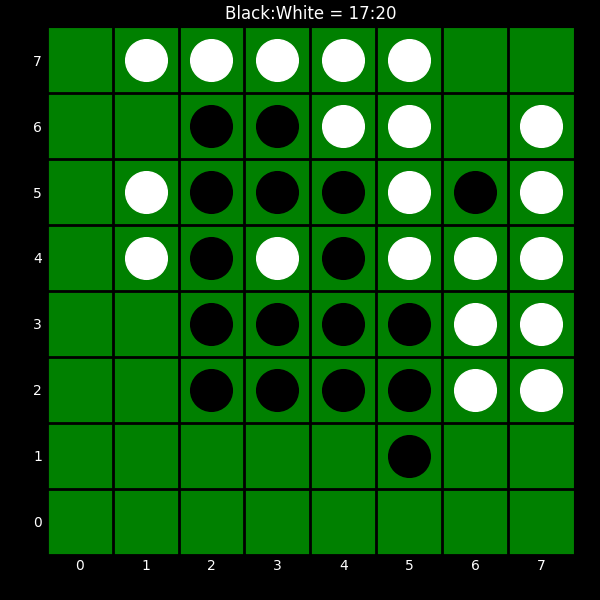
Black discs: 17
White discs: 20